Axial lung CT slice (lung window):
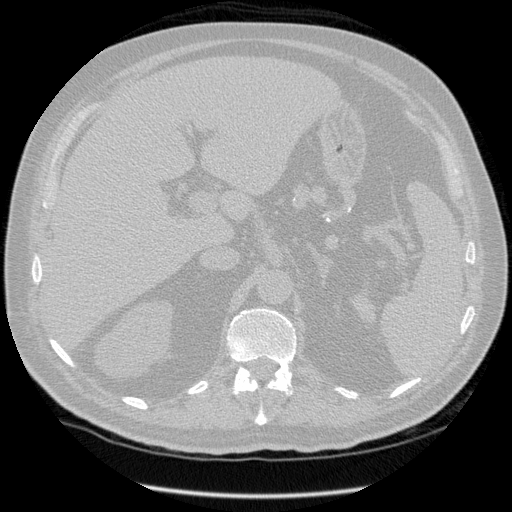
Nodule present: no